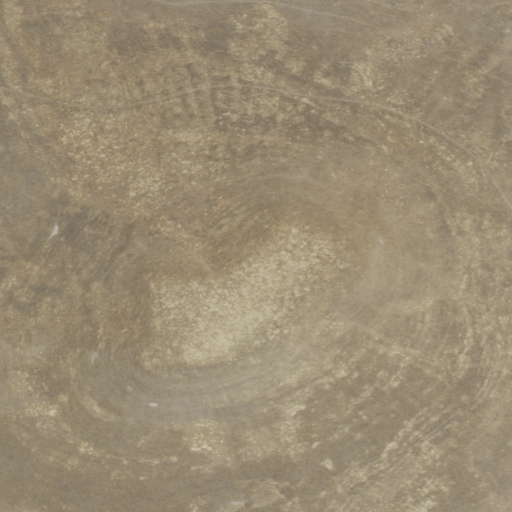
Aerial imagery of mountain in California named Bald Mountain containing only grassland